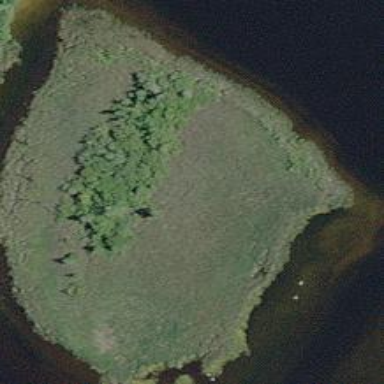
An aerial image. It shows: Island.